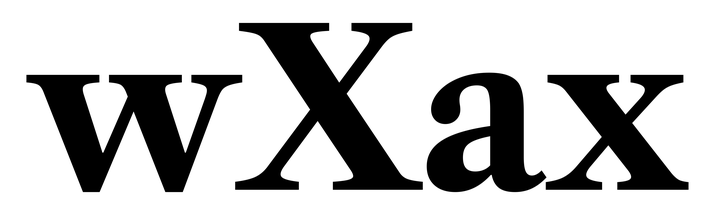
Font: LibreCaslonText_Bold